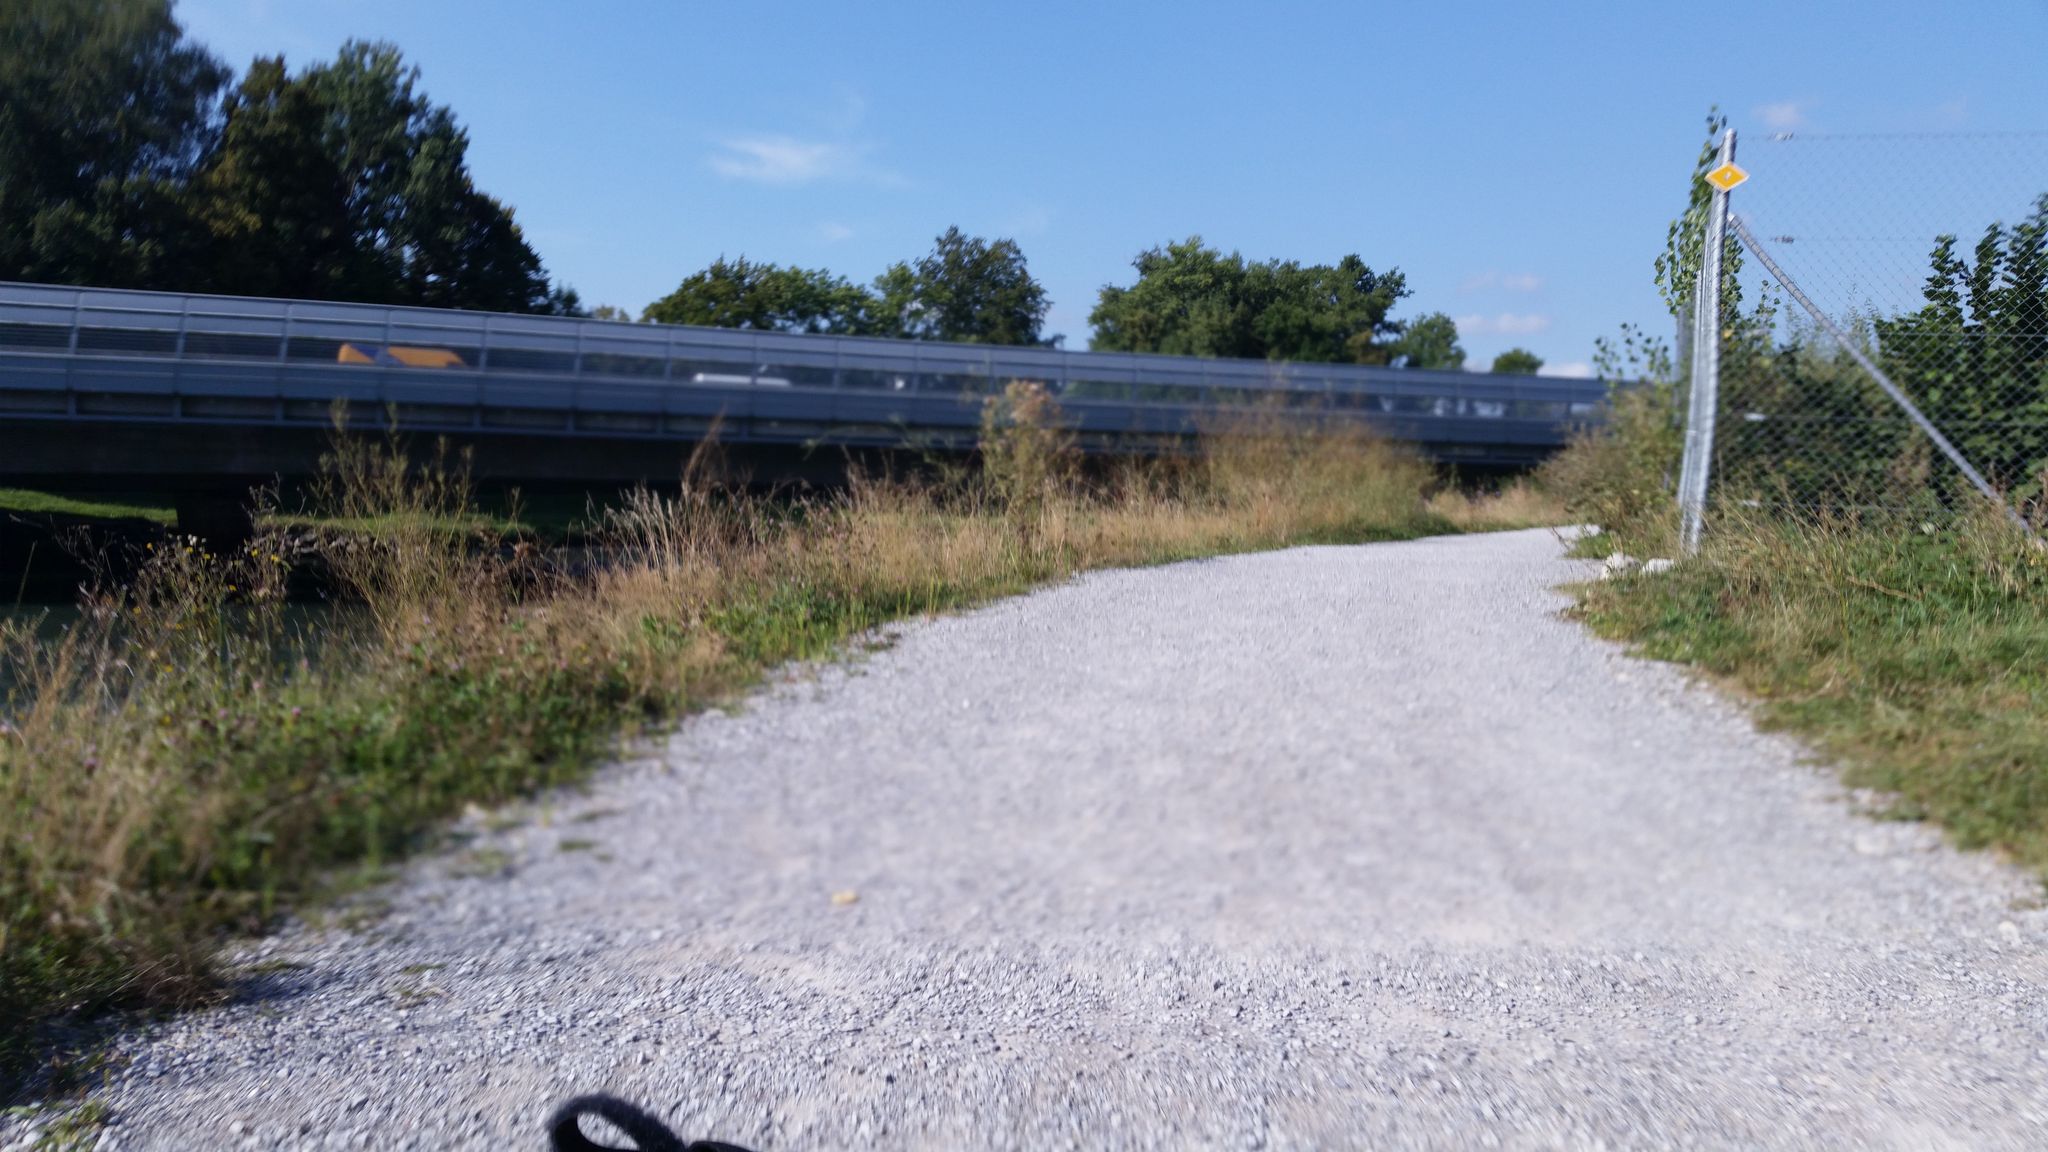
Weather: clear
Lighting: day
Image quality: good
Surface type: walking surface
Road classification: track, footway
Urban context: urban centre
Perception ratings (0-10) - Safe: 1.05, Lively: 0.84, Beautiful: 5.42, Boring: 6.39, Depressing: 2.81, Wealthy: 1.24